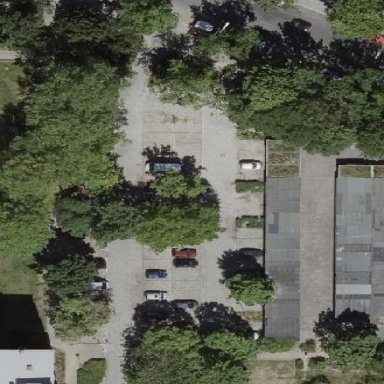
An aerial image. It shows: Parking area with paving stones surface.